Field crop: maize
Growth stage: 2
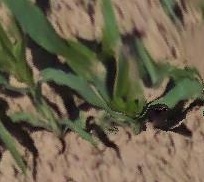
Species: maize